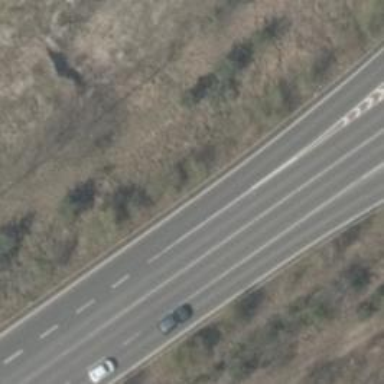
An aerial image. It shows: Trunk link road with asphalt surface.